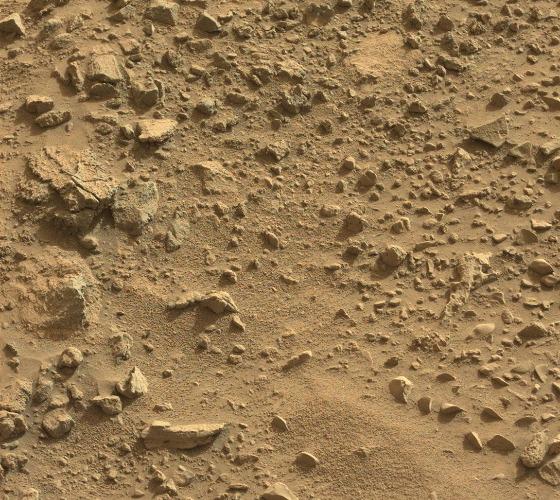
Terrain classes present: Bedrock, Gravel / Sand / Soil, Rock, Shadow